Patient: sex M, age 75
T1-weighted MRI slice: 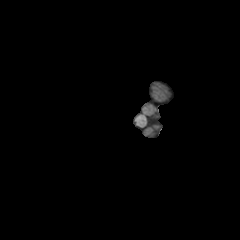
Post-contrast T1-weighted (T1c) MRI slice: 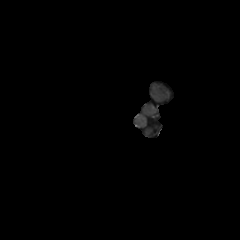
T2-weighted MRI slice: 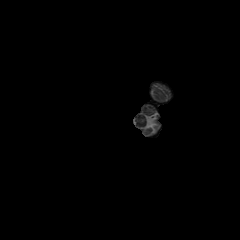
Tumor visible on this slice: no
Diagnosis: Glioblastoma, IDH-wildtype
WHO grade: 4